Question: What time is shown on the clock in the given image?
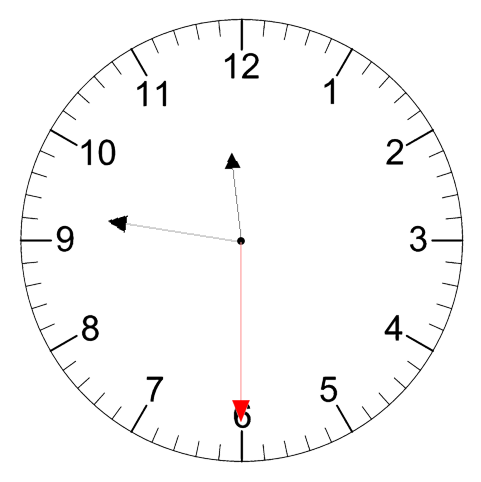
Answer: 11:46:30